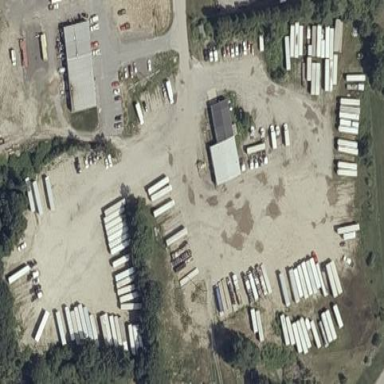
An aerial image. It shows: Industrial area designated as depot for trailers.